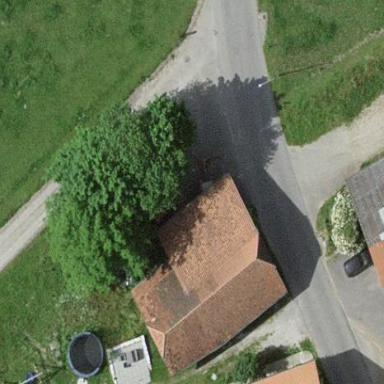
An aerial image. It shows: Rural barn.